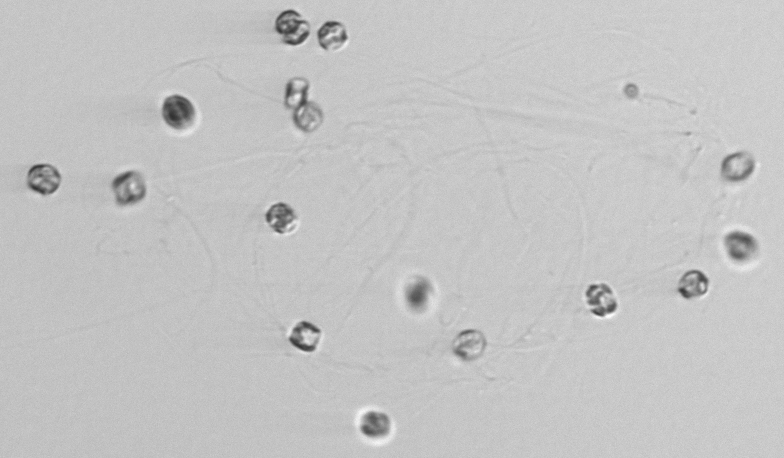
Label: Thalassiosira_sp_aff_mala